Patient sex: M
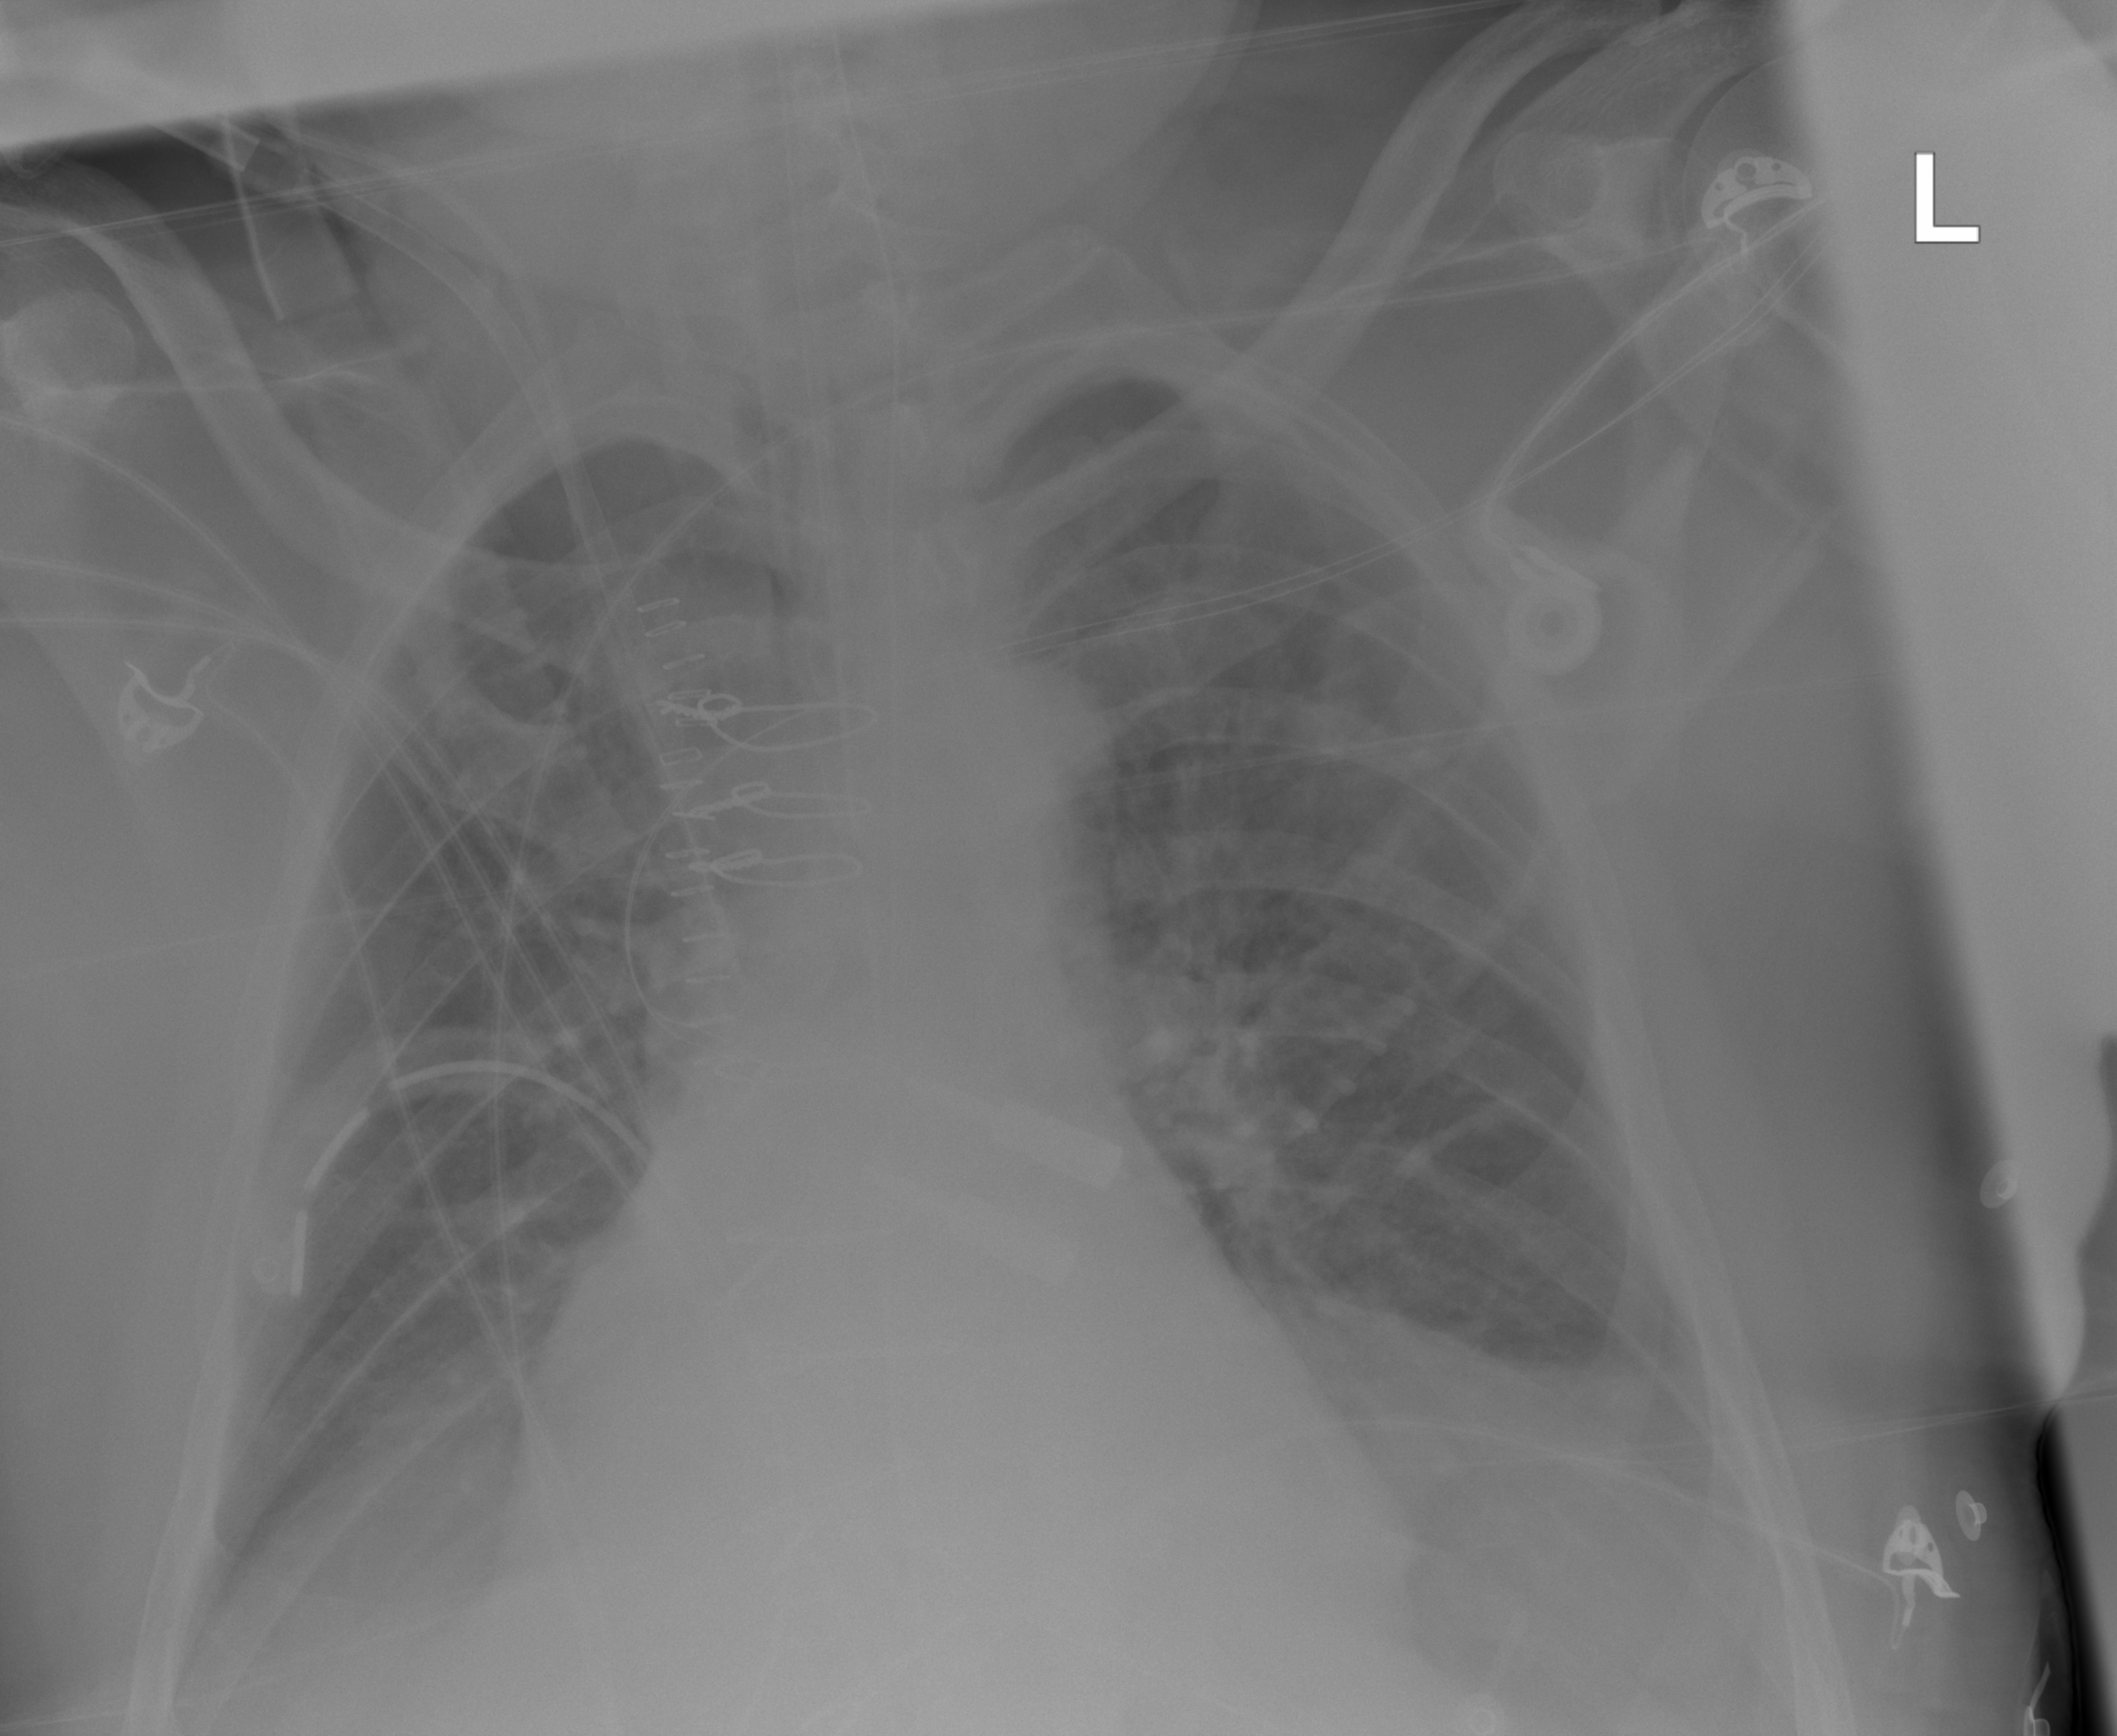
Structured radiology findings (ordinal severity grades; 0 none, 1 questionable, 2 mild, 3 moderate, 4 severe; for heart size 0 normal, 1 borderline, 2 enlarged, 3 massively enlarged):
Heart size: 0
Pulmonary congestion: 0
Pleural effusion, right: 1
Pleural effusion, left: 1
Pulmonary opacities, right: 0
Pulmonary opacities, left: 0
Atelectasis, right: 1
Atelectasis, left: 1